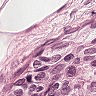
Metastatic tissue present: yes